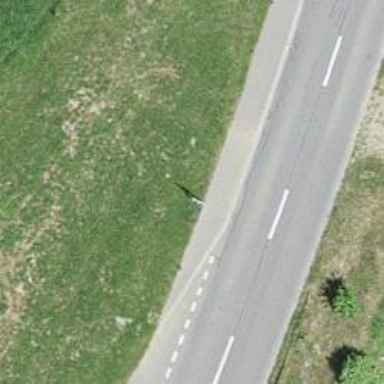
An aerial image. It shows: Asphalt cycleway.